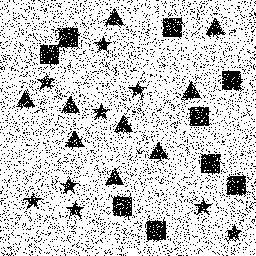
Squares: 9
Triangles: 9
Stars: 9
Total shapes: 27